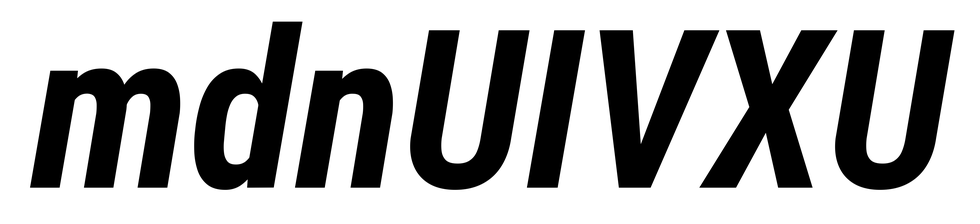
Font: Roboto-Italic_Condensed_Bold_Italic